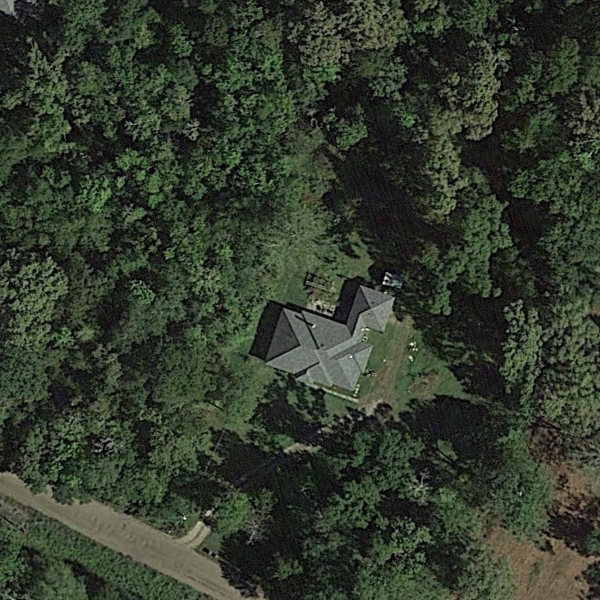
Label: SparseResidential